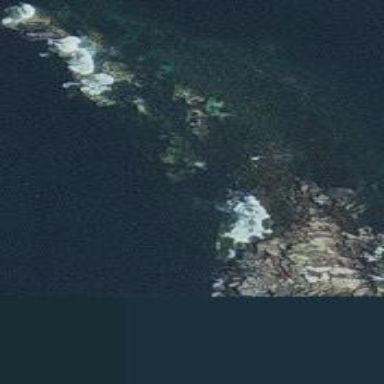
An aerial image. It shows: Island with natural coastline.